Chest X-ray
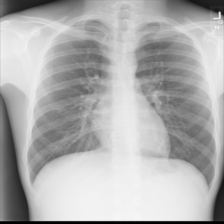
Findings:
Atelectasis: negative
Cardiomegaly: negative
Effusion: negative
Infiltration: negative
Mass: negative
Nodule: negative
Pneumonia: negative
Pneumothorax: negative
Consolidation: negative
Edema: negative
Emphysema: negative
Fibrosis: negative
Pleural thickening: negative
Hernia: negative